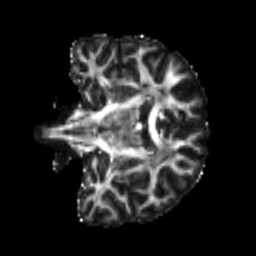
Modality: FA
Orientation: coronal
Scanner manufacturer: siemens
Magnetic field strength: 3 T
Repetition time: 4 s
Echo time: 0.0594 s